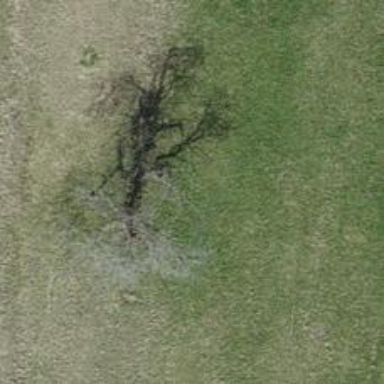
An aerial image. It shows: Single tag "natural: tree."